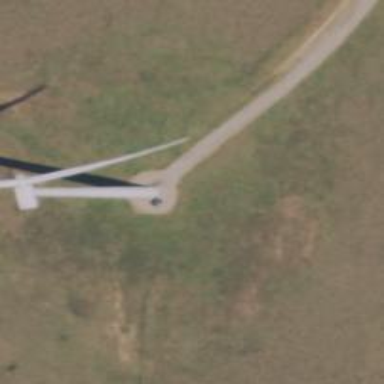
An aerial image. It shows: Industrial building with wind generator. The generator is horizontal axis wind turbine.